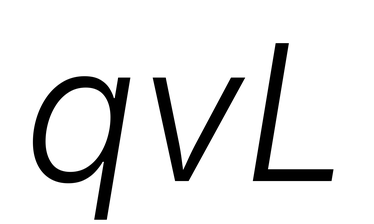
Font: Inter-Italic_Light_Italic